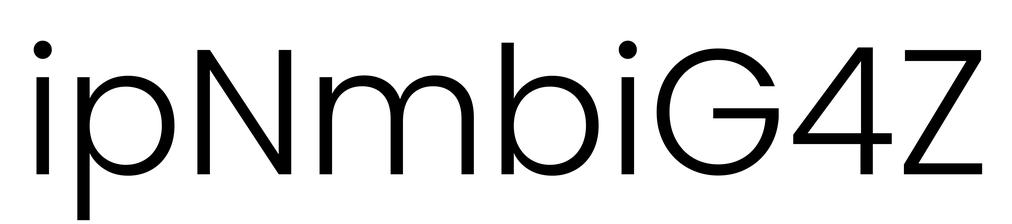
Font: Poppins-Light